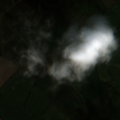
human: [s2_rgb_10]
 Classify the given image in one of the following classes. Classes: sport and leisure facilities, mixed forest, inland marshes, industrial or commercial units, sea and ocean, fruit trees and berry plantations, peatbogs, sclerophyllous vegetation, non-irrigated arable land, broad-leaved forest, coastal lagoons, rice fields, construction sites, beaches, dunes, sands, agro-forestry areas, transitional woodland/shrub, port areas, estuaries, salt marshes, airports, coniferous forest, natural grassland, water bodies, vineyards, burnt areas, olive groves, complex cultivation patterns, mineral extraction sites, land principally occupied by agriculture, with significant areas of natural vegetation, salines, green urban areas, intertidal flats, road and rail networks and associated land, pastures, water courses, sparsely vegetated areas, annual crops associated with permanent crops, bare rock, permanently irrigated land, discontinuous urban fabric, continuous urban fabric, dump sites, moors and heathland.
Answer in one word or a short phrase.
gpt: non-irrigated arable land, pastures, transitional woodland/shrub